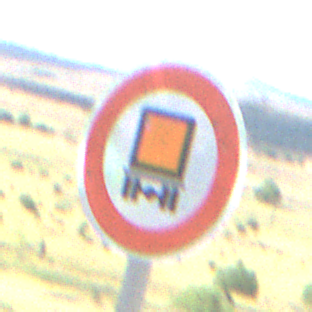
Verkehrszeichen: VerbotKennzeichnungspflichtigeKraftfahrzeugeGefaehrlicheGueter
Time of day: Midday
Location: Outdoor (Nature)
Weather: PartlyCloudy
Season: NotSpecified
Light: Natural